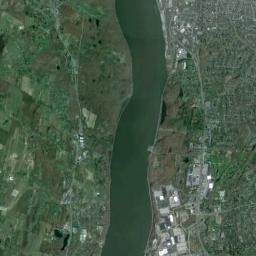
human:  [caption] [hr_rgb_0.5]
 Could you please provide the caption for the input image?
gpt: A crooked green river with bustling cities and green land on both sides .

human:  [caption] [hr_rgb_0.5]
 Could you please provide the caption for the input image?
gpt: The dark green river is flanked by some fields and residential areas .

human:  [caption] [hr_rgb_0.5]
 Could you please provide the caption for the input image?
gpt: The river goes through farmland and houses .

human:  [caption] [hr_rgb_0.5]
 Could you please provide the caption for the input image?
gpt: The river is surrounded by trees .

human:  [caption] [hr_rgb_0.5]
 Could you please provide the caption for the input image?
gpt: There are many buildings and green farmlands near the river .